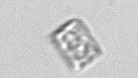
Label: Bacillariophyceae_morphotype1